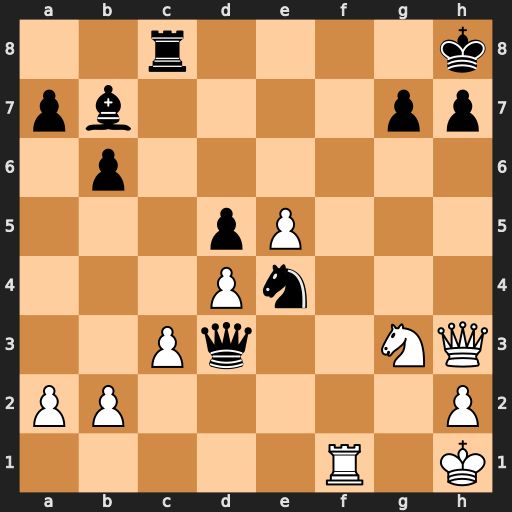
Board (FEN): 2r4k/pb4pp/1p6/3pP3/3Pn3/2Pq2NQ/PP5P/5R1K
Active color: w
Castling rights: -
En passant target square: -
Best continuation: Qxc8+ Bxc8 Rf8#